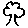
Label: tree